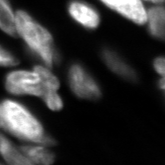
Tissue sample: ovarian
Magnification: 5.0x
Cell type: Pericytes
Senescence state: senescent